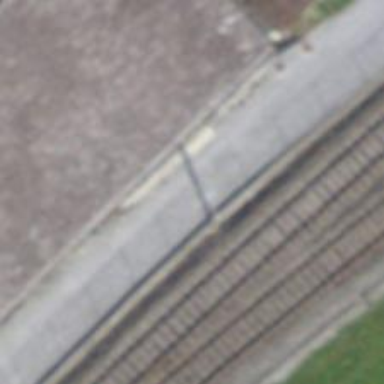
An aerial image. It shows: Single track abandoned railway siding.